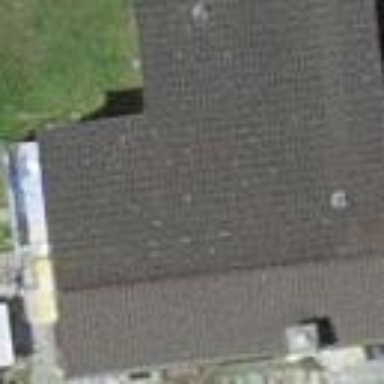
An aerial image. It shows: Building with tiled roof.